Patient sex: M
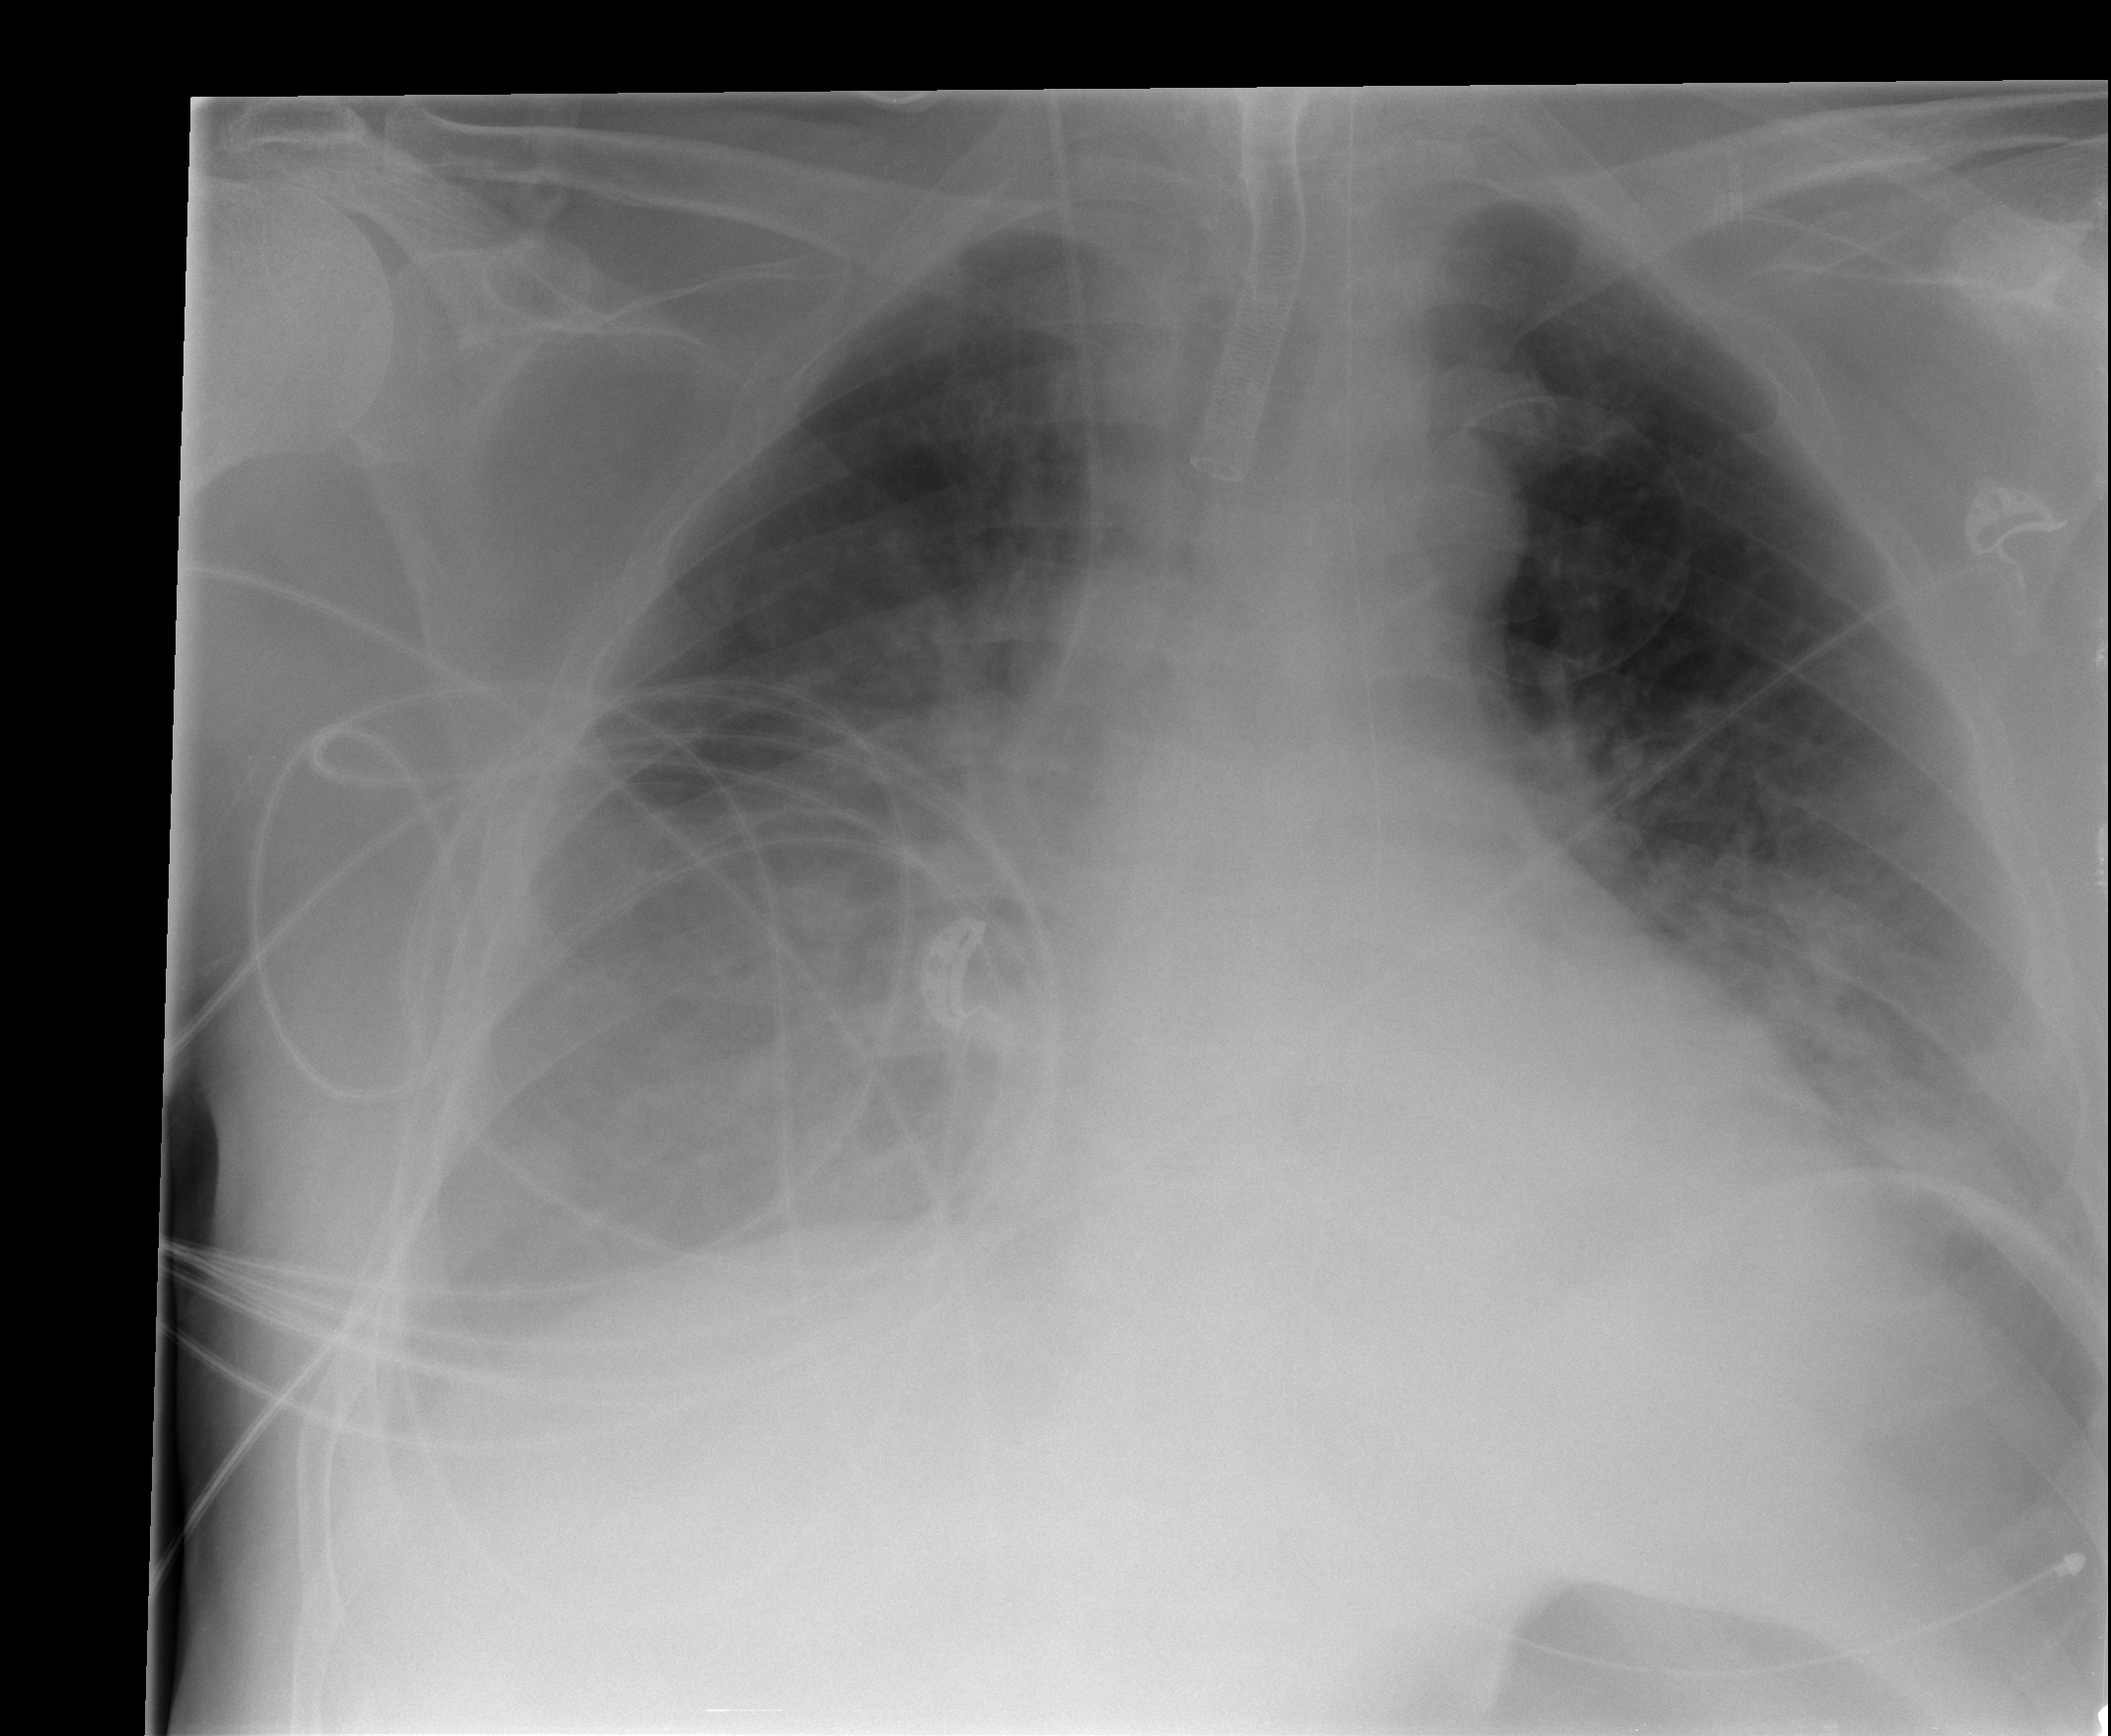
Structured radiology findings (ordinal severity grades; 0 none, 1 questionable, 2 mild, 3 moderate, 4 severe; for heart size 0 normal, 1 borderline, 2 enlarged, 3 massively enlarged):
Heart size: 2
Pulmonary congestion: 2
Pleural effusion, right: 2
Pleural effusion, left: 0
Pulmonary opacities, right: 0
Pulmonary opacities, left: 0
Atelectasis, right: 0
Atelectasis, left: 0